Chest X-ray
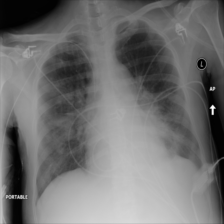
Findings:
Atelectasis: negative
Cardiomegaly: negative
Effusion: negative
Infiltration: negative
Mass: positive
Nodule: negative
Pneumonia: negative
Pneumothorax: negative
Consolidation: negative
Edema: negative
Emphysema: negative
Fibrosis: negative
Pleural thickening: negative
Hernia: negative